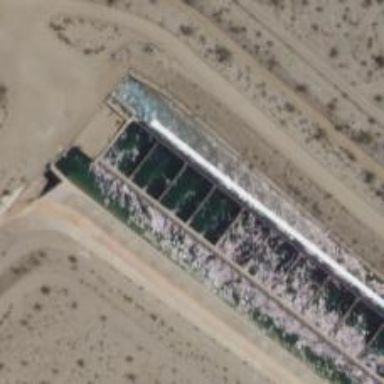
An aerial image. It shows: Weir in waterway.